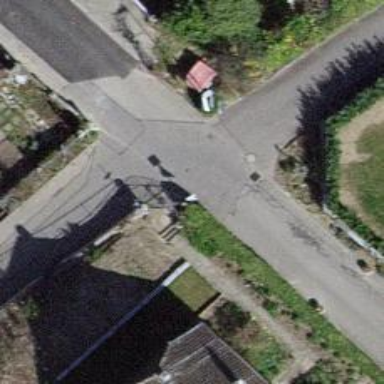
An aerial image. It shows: Smooth asphalt road in residential area.